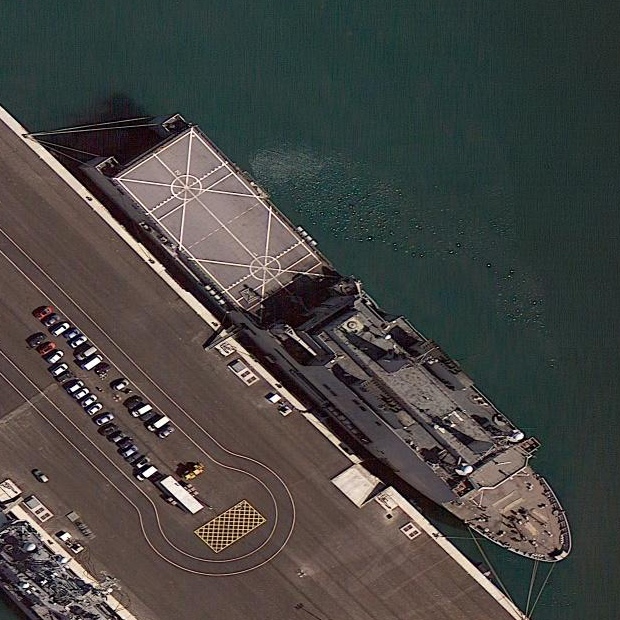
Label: combat